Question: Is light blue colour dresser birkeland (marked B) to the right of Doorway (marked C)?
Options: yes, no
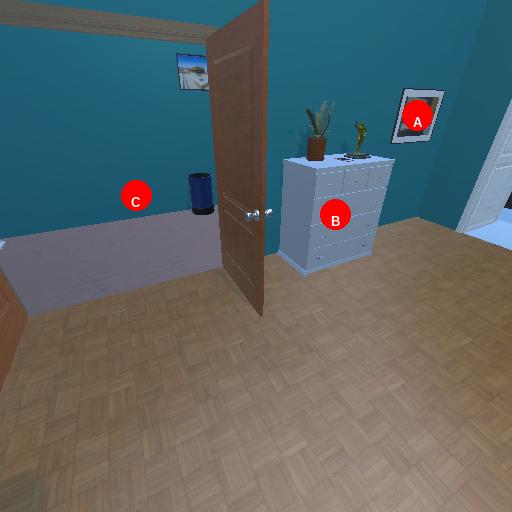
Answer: yes